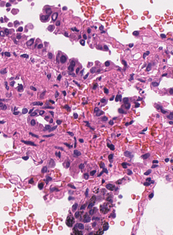
Tumor epithelial tissue: yes
Tumor-associated stroma tissue: yes
Normal tissue: no